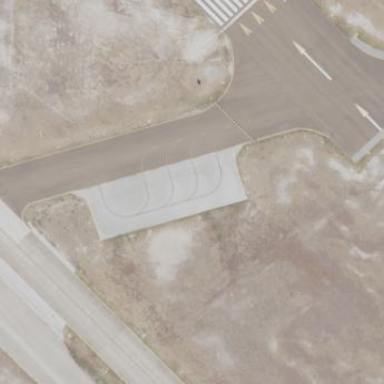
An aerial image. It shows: Apron at the airport.